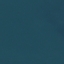
Land use / land cover: SeaLake